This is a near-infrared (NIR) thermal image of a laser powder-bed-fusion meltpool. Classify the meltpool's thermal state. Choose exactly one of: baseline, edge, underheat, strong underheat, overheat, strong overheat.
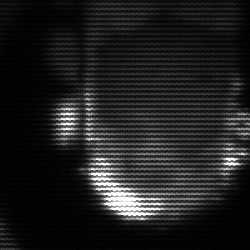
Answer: baseline